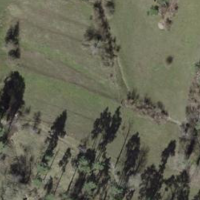
EUNIS habitat code: 41
Species observed at this site:
Chorthippus biguttulus